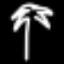
Label: palm tree